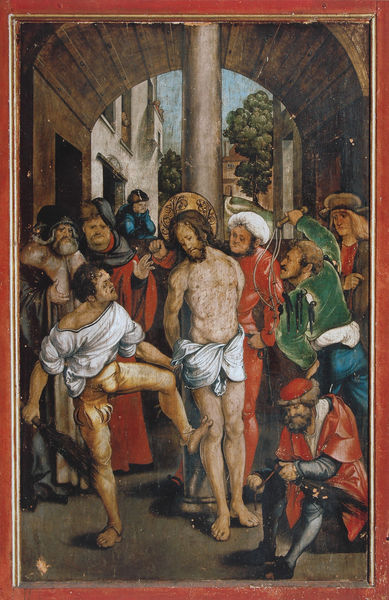
Titel: Hochaltar, Flügel-Außenseite, Christus an der Geißelsäule
Künstler: Hans Schäufelein
Standort: Niederlana (Südtirol)
Institution: Pfarrkirche Mariae Himmelfahrt
Schlagwörter: baum, feder, fuß, gemälde, himmel, lendenschurz, nackt, weiß, bäume, grün, menschen, sitzen, bunt, hut, männer, pfeiler, säule, haus, rot, tuch, leute, bart, hemd, rahmen, stehen, häuser, personen, krone, bein, bogen, farbe, rundbogen, tor, halle, pfahl, schlag, peitsche, römer, heiligenschein, nimbus, christus, jesus, jesus christus, kreuzigung, leid, leiden, heiliger, stange, heilig, turban, rute, tritt, christi, fessel, pflock, pontius pilatus, urteil, christ, folter, marter, sebastian, gefesselt, kreuzweg, christud, geißelung, geißel, gebiet, bestrafung, auspeitschung, kriegsknechte, simbus, aispeitschung, auspeitscung, kummer schmerz  gewalt, nackeit, leidenshaft